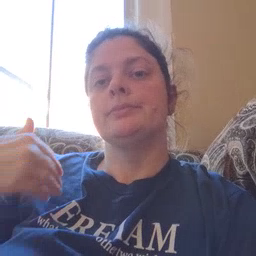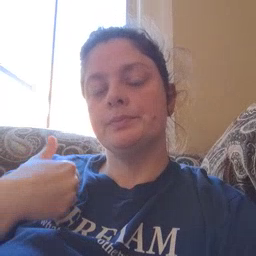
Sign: animal